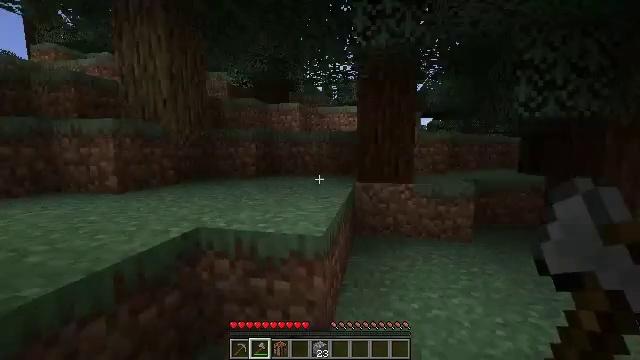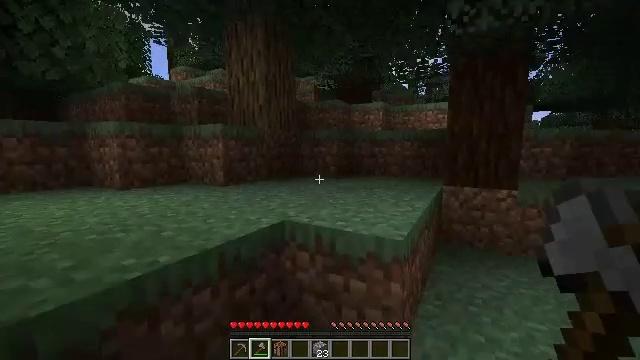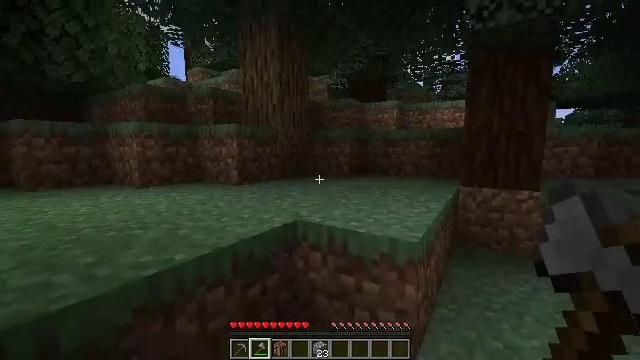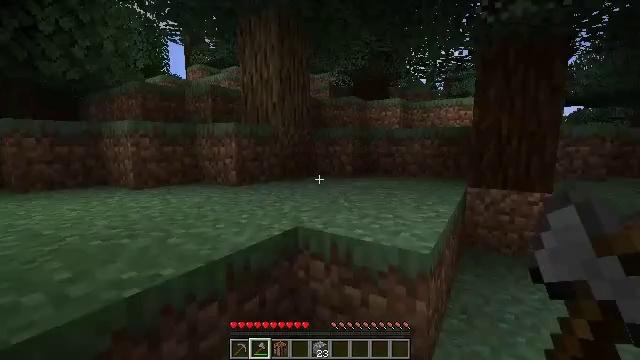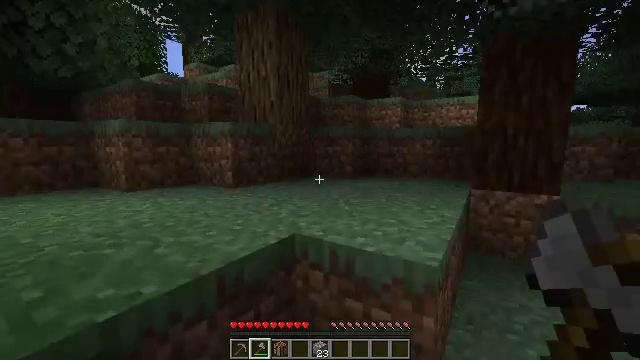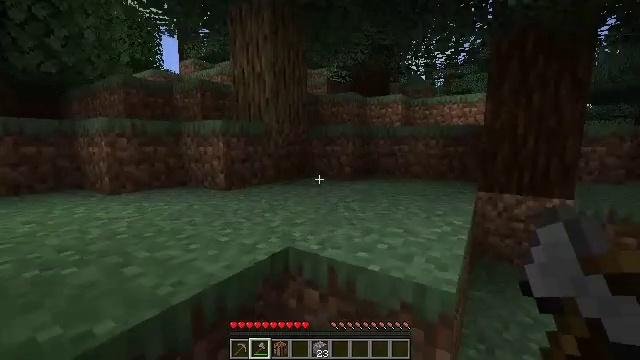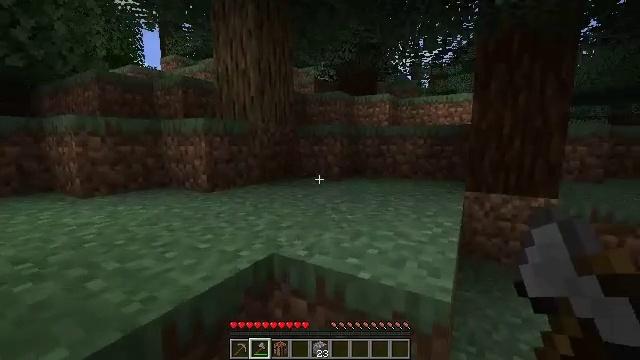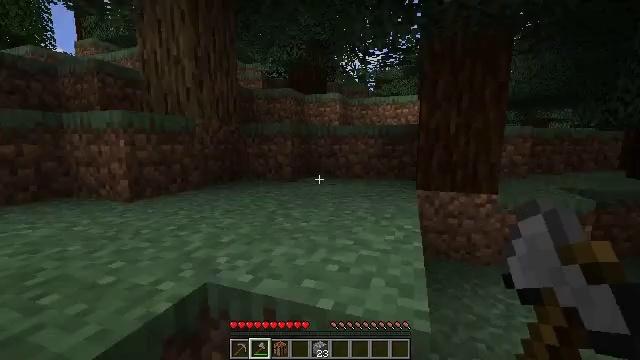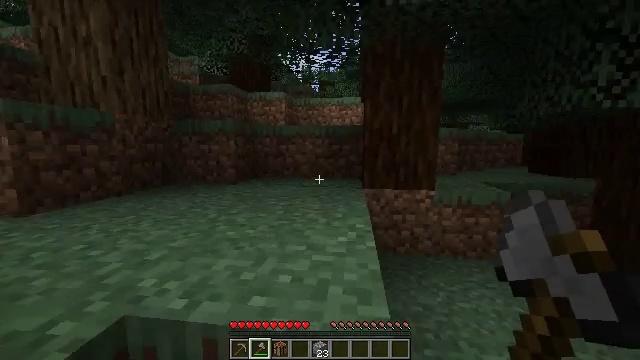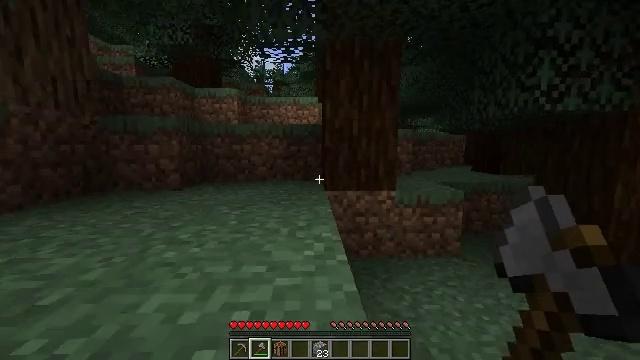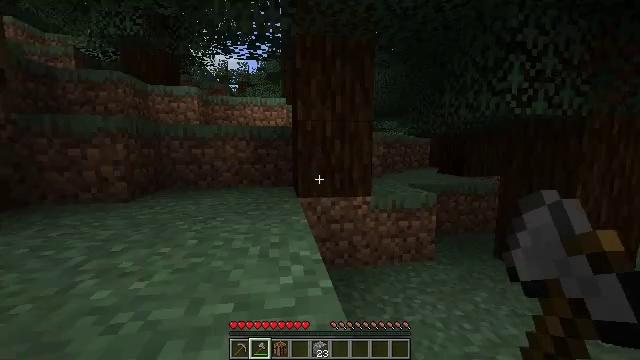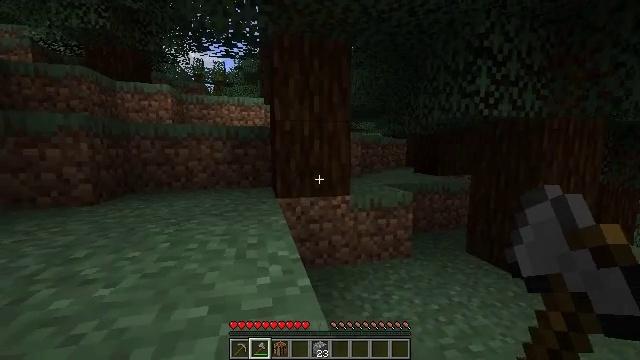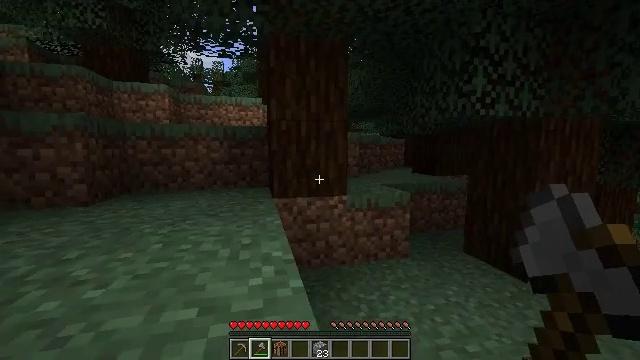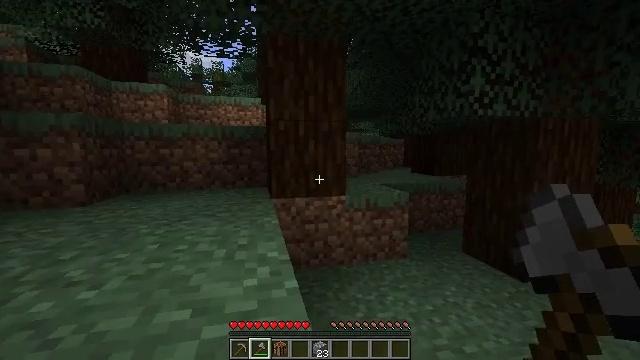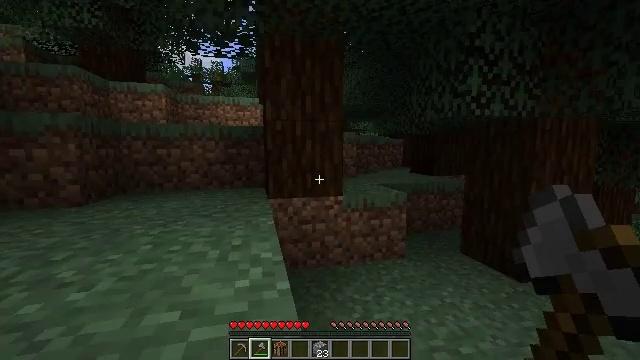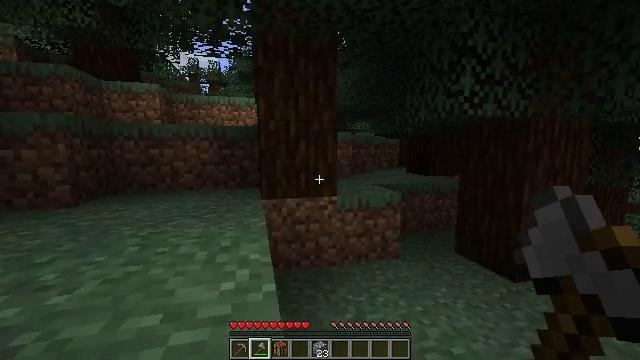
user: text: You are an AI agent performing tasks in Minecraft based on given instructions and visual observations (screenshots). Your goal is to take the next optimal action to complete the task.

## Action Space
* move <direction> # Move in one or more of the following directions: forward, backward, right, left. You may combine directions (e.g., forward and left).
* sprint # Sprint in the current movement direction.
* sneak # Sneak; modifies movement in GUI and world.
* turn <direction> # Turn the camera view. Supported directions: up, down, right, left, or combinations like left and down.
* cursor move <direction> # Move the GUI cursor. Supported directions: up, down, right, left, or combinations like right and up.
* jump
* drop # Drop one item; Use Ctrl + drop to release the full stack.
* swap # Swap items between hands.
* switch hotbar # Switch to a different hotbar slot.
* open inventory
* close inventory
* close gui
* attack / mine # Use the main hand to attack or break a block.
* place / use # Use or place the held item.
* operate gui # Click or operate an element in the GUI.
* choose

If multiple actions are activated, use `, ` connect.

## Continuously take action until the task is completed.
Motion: motion action
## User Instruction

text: Gather spruce log by chopping the tree.
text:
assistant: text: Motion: turn left
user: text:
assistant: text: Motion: move forward, turn left
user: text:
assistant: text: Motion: move forward
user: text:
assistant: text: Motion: move forward
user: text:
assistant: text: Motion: move forward
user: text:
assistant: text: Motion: move forward, turn right
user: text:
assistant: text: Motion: move forward, turn right
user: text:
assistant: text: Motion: move forward, turn right
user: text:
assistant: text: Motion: move forward, turn right
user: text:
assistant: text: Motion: move forward, turn right
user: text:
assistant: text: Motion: move forward, turn right
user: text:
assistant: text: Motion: move forward
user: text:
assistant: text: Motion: move forward
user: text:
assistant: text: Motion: move forward
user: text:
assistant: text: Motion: move forward
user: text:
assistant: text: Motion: move forward
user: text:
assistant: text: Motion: move forward
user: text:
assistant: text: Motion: move forward
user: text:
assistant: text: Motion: move forward
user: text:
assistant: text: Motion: move forward, jump
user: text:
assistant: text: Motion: move forward, jump
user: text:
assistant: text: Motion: move forward, jump
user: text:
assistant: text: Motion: move forward
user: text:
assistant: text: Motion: move forward
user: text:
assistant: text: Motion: move forward
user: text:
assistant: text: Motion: move forward
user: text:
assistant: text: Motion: move forward
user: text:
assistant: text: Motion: move forward
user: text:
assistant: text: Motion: move forward, turn right
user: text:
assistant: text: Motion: move forward, turn right